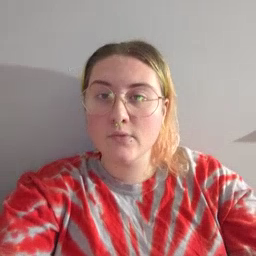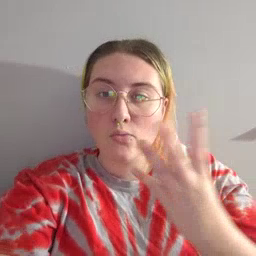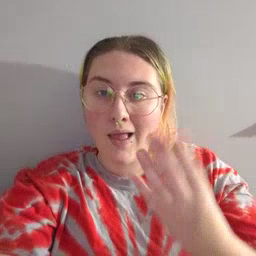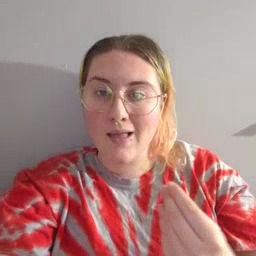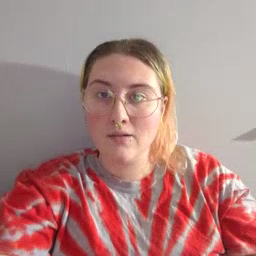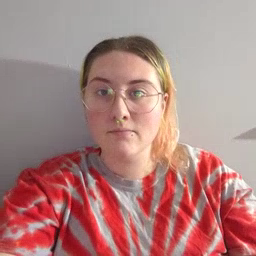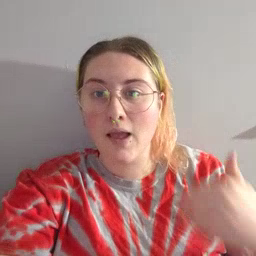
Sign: wet